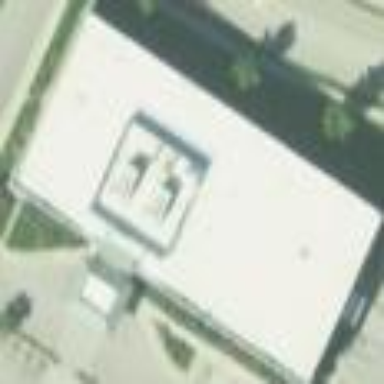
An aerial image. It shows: Building with flat roof.